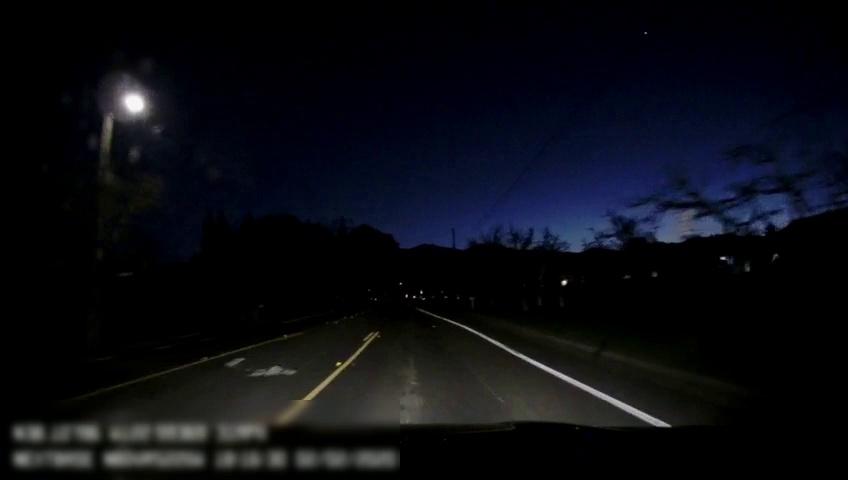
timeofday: Night
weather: Other
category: Drivable Space
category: Lanes | Alternate Lane
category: Lanes | Opposite Lane
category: Lanes | Alternate Lane
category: Lanes | Current Lane